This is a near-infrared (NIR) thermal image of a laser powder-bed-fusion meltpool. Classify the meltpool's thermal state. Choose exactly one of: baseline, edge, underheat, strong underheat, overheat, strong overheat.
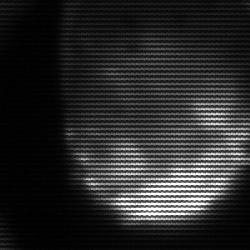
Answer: edge